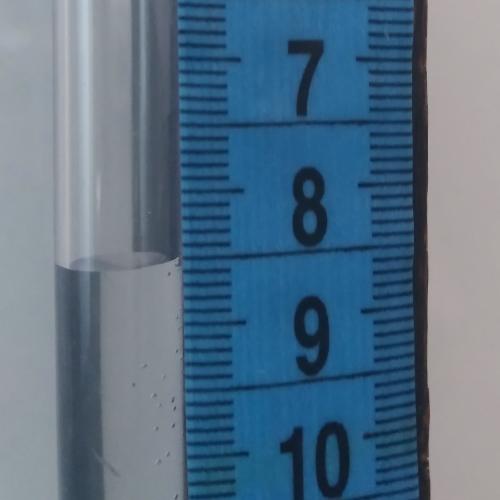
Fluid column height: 8.5 cm